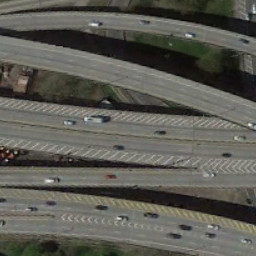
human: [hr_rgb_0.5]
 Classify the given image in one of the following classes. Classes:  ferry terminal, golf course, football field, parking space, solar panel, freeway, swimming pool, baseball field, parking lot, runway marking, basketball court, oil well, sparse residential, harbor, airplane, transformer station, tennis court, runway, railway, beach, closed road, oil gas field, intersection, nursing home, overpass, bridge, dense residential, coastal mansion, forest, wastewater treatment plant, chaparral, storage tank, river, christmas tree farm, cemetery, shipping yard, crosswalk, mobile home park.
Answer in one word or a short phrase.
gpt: overpass